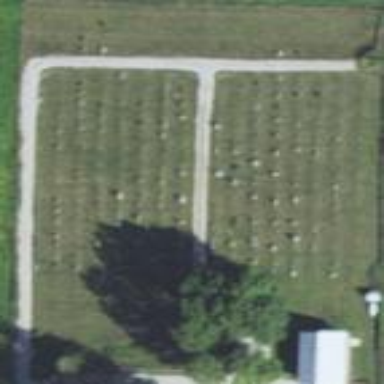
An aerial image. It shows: Cemetery.